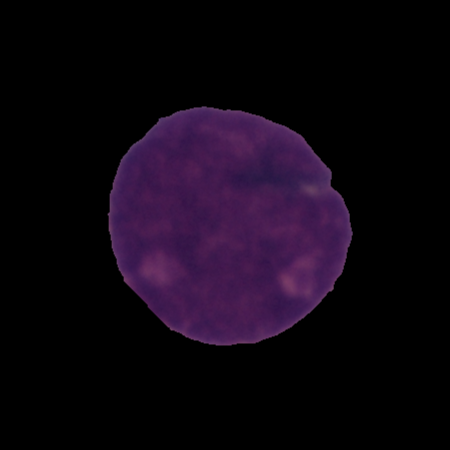
Label: cancer